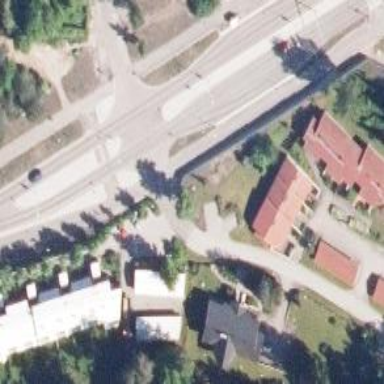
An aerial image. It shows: Marked crossing on the road.